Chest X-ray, PA view. Patient: 37 years old, sex F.
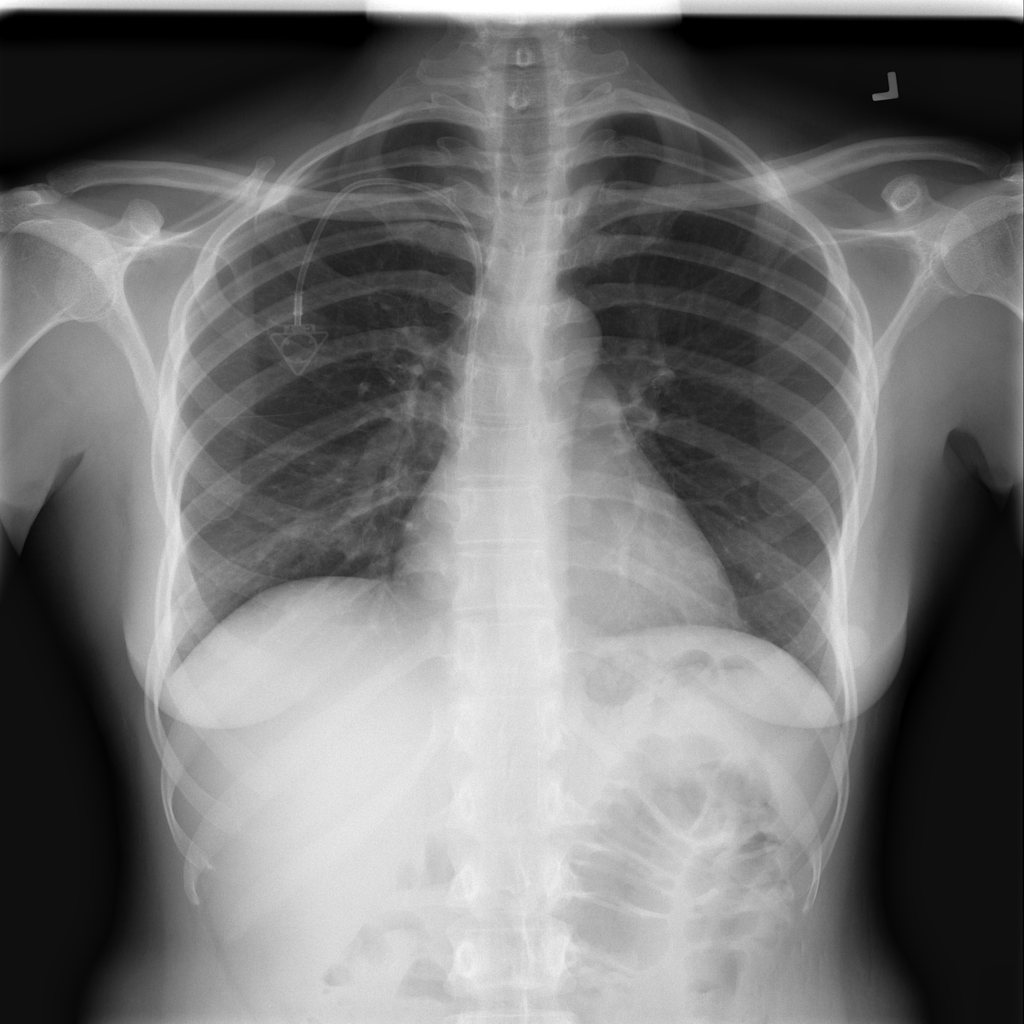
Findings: No Finding